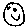
Label: smiley face